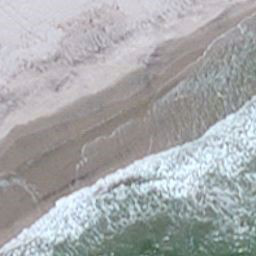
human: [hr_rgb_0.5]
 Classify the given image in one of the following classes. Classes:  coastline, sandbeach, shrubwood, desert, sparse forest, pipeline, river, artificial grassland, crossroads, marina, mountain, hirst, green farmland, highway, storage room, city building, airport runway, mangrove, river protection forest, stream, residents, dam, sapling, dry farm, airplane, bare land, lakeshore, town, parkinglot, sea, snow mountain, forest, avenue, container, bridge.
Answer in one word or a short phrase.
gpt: coastline